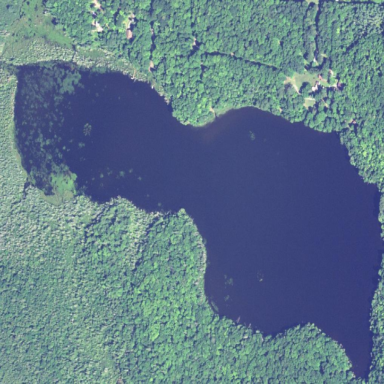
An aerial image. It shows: Serene lake.